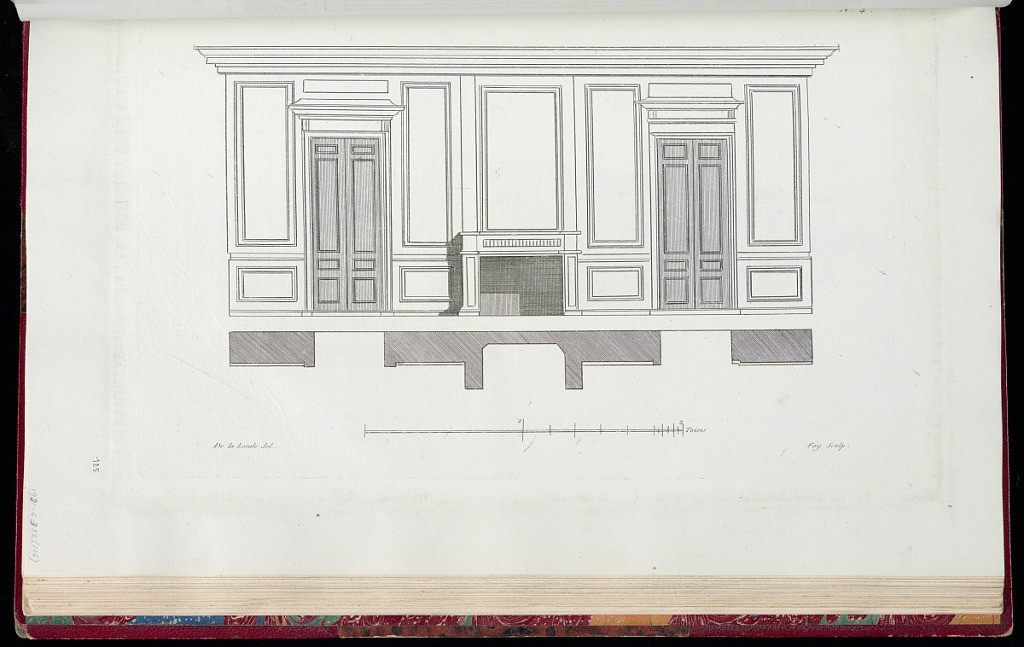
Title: Design for a Room Wall
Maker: Richard de Lalonde, French, active 1780–96
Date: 1780-1789
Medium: Etching on off-white laid paper
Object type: Print
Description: Design and plan for a back wall of a room with a central chimneypiece and surrounding doors. The plate is signed and numbered.